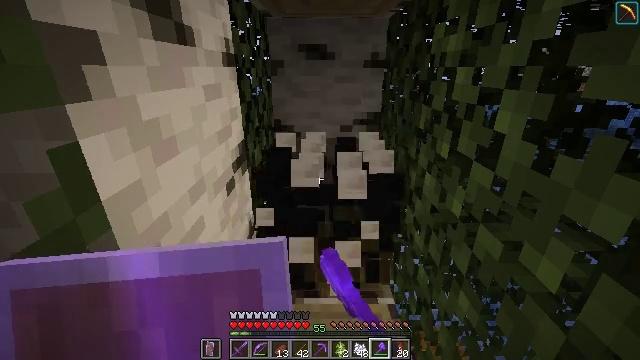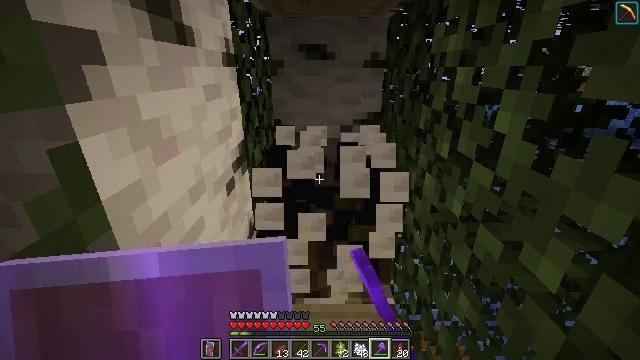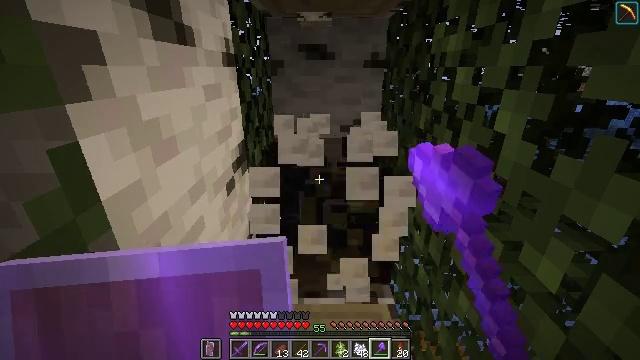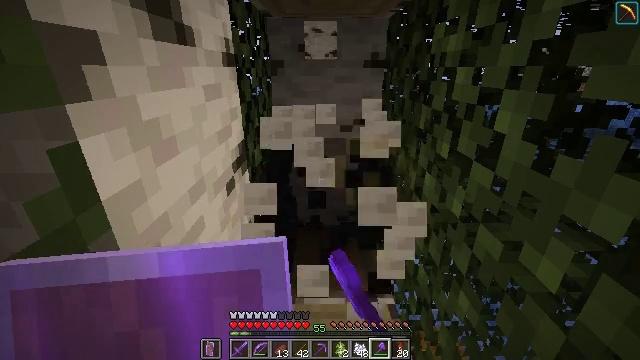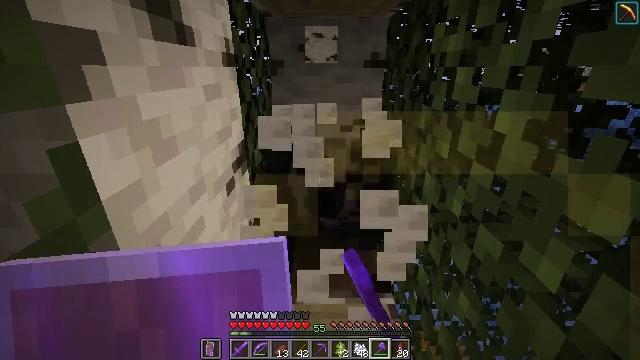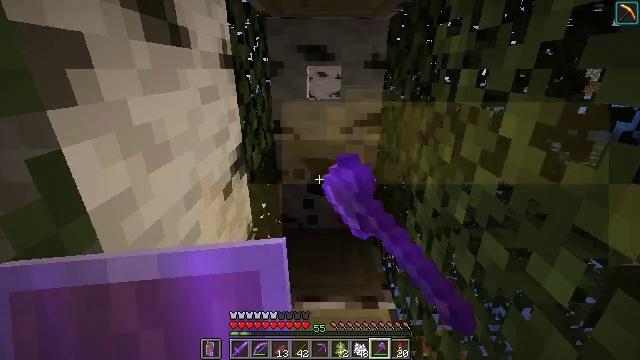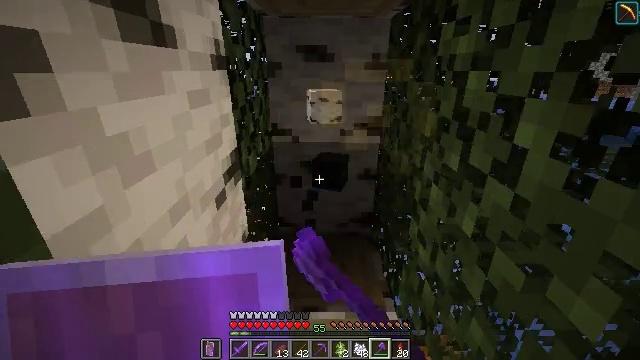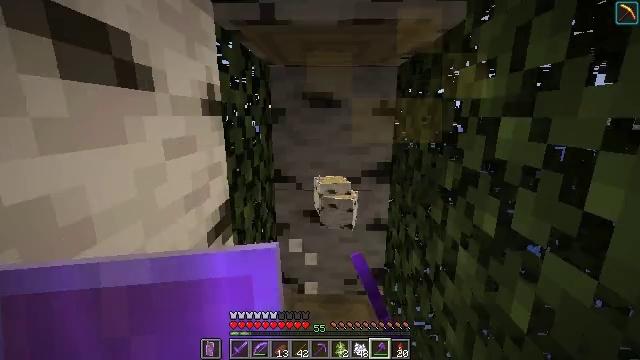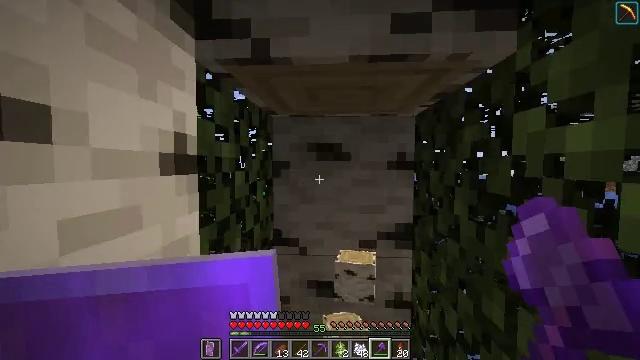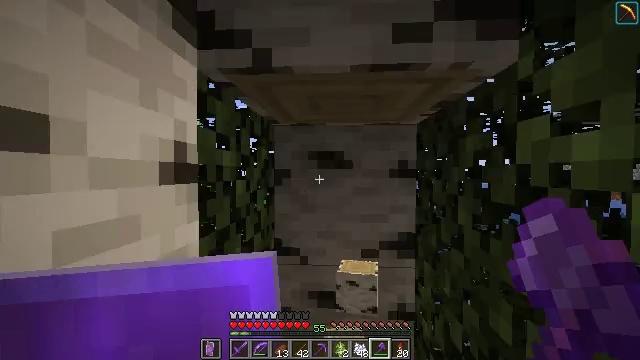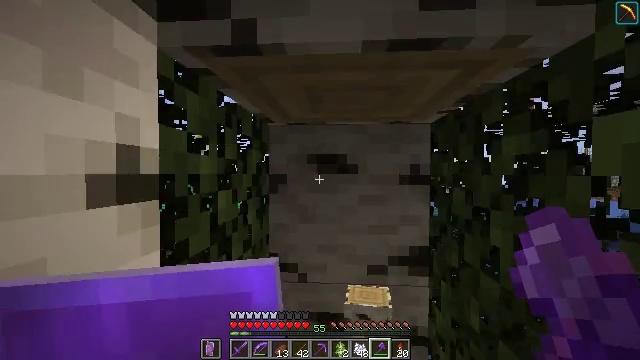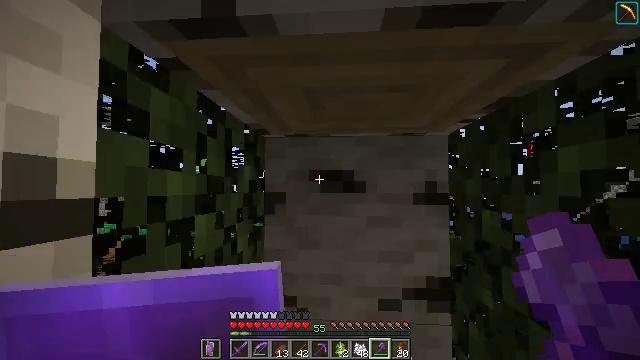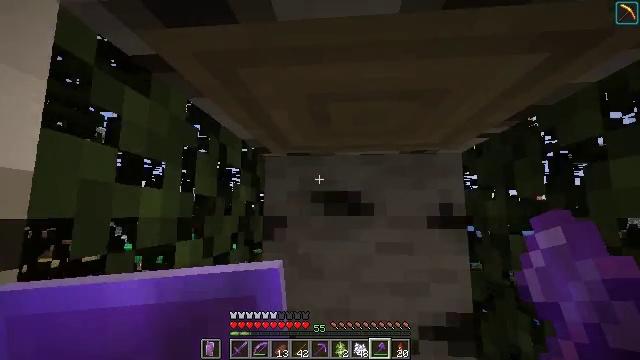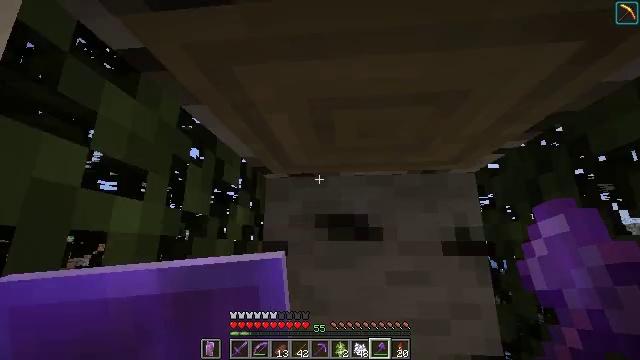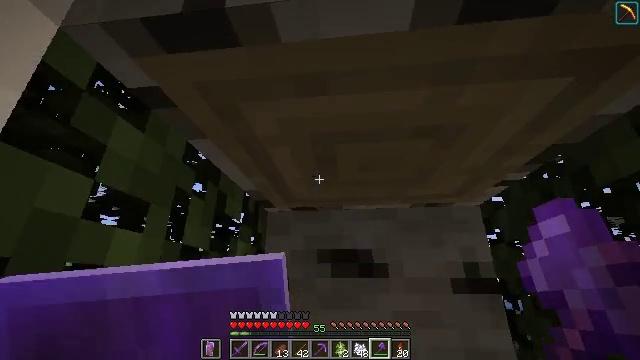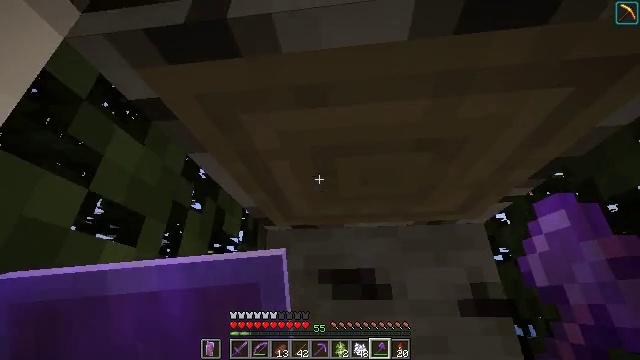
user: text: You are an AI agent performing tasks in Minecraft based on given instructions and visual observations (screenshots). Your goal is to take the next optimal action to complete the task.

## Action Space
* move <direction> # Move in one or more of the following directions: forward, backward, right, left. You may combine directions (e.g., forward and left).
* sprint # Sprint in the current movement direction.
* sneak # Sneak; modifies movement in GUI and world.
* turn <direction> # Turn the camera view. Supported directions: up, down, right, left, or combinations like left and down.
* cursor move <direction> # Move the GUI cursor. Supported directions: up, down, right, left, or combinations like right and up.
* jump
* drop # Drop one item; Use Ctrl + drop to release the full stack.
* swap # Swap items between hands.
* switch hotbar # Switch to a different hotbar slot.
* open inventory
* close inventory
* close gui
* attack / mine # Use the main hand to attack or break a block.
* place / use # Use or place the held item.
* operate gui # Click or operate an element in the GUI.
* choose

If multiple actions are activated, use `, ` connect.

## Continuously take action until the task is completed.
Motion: motion action
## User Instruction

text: Chop down the birch log.
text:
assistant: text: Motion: attack / mine
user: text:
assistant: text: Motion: attack / mine
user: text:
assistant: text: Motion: attack / mine
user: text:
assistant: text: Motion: attack / mine
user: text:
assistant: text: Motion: move forward
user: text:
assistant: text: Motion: move forward
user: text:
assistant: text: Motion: move forward, turn left and up
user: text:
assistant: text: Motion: move forward, turn left and up
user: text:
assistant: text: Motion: move forward, turn up
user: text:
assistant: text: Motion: move forward
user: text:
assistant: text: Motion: turn up
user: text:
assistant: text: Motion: turn up
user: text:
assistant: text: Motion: turn up
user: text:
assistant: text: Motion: turn up
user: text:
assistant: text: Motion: turn up
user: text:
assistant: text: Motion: turn up, attack / mine
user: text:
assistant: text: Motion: attack / mine
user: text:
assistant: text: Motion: attack / mine
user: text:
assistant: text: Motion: attack / mine
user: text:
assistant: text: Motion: attack / mine
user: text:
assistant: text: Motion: attack / mine
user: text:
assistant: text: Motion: attack / mine
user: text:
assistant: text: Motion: attack / mine
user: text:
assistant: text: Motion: turn right and down
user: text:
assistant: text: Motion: turn right and down
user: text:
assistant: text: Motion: no_op
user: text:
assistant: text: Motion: turn right and up
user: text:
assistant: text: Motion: turn right and up
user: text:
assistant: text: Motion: no_op
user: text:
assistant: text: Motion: attack / mine